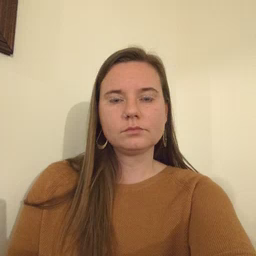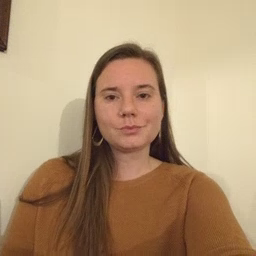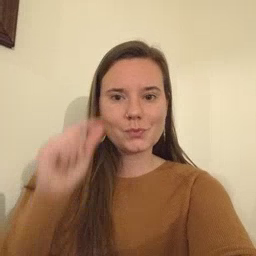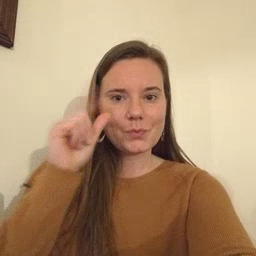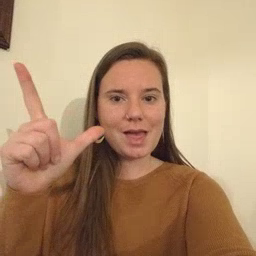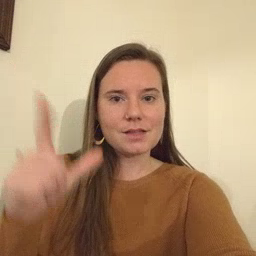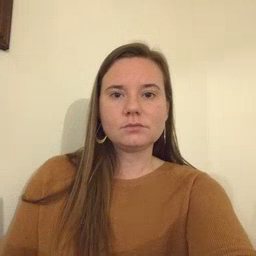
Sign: awake